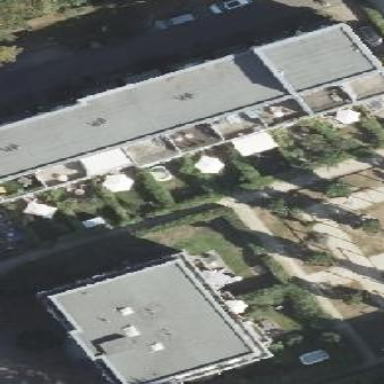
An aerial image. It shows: View of apartment building.